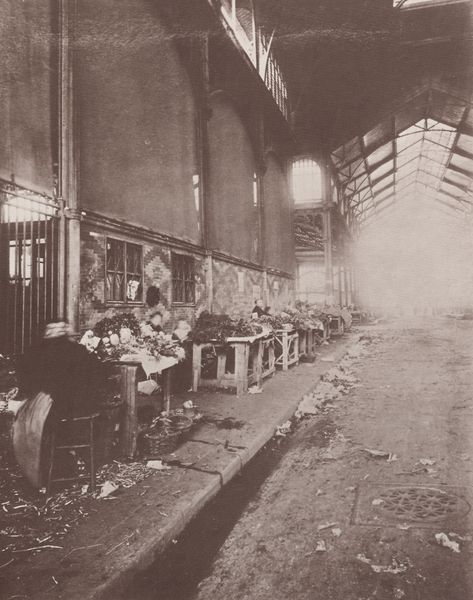
Titel: Leben und Arbeitswelt, Gemüsehändler
Künstler: Jean Eugène Auguste Atget
Standort: Paris
Institution: Bibliothèque Nationale, Cabinet des Estampes
Schlagwörter: schatten, weiß, fenster, glas, grau, holz, licht, nacht, schwarz, straße, tische, dach, malerei, wand, gesicht, gitter, fassade, passage, pflaster, mauer, markt, industrie, reflexe, halle, foto, fotografie, photographie, schmutz, bürgersteig, gehsteig, scheiben, schwarzweiß, bordstein, photo, gemäuer, schaten, glasdach, aufnahme, lisenen, oberlicht, markthalle, müll, schmutzig, unrat, kanaldeckel, gosse, auslagen, sheddach, audlagen, markhalle, marktende, obericht